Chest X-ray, AP view. Patient: 44 years old, sex M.
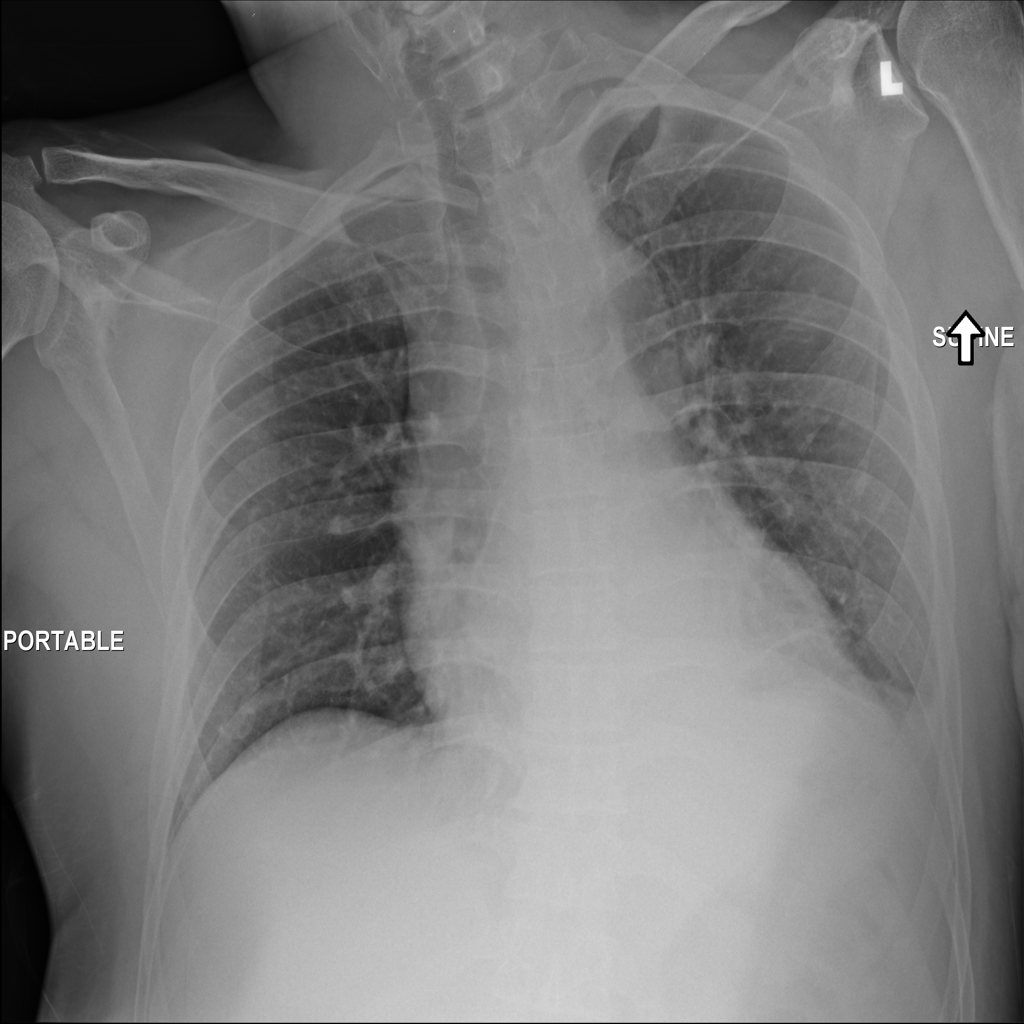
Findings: Atelectasis